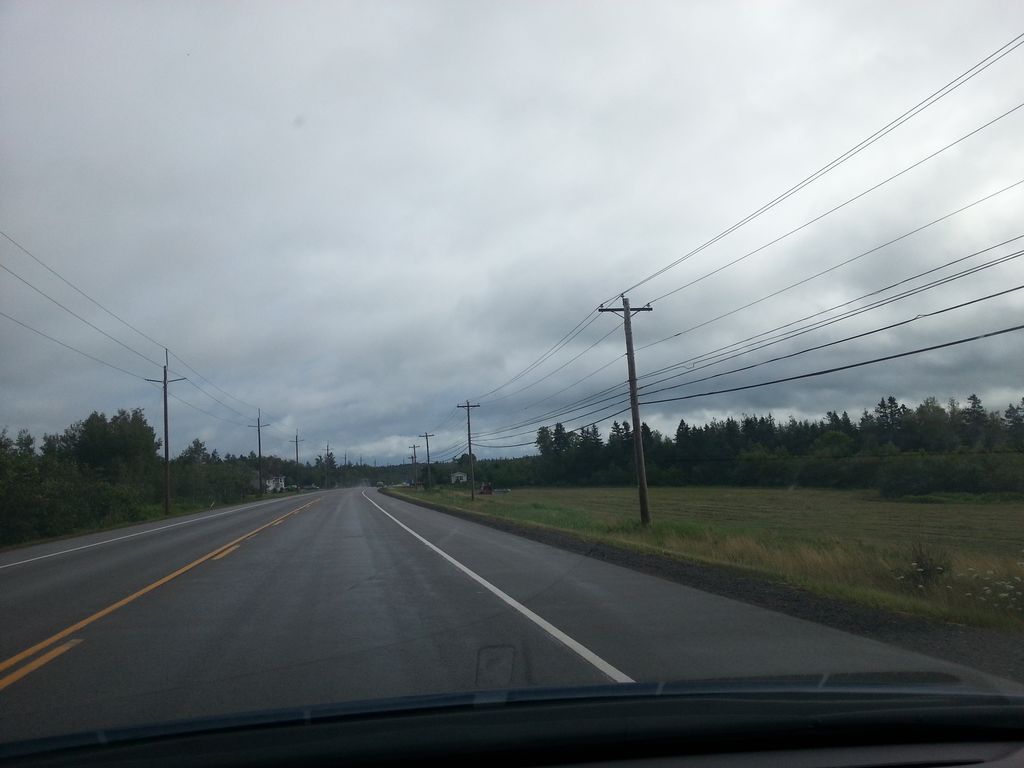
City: charlottetown